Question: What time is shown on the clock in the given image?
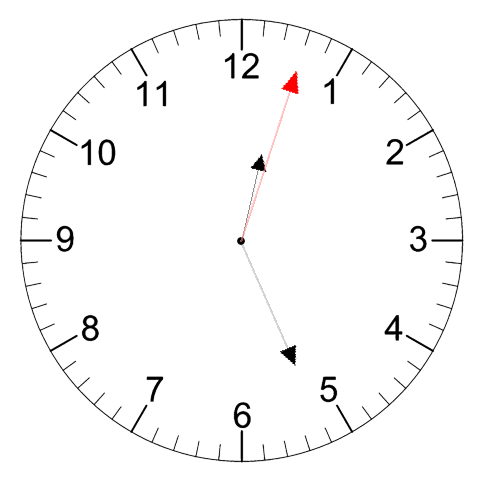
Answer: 12:26:03